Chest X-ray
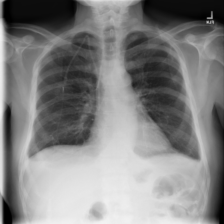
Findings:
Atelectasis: negative
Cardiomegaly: negative
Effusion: positive
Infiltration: negative
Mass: negative
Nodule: negative
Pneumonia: negative
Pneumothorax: negative
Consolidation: negative
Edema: negative
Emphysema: negative
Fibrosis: negative
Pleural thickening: negative
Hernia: negative